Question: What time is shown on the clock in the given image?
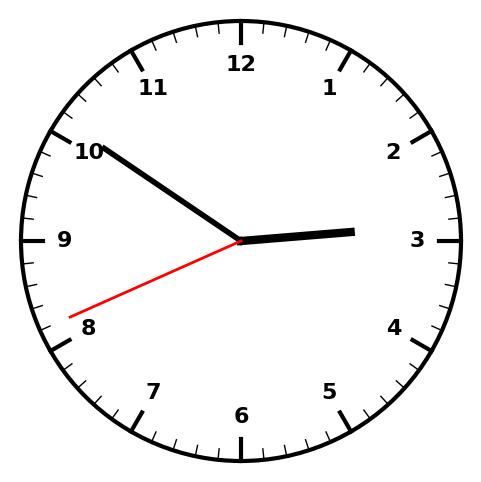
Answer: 02:50:41